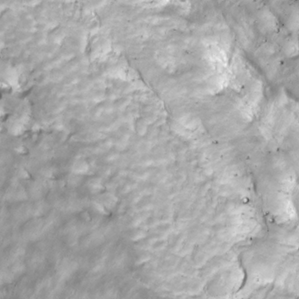
Label: non_frost